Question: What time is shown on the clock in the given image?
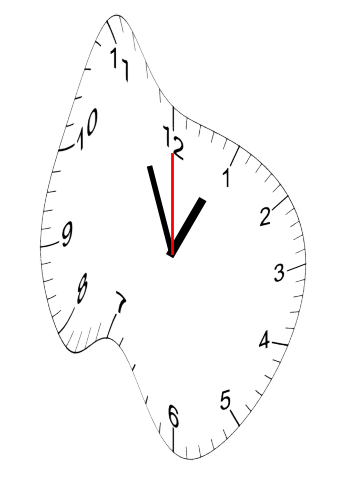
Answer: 12:56:00